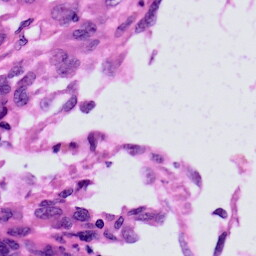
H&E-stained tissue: Skin